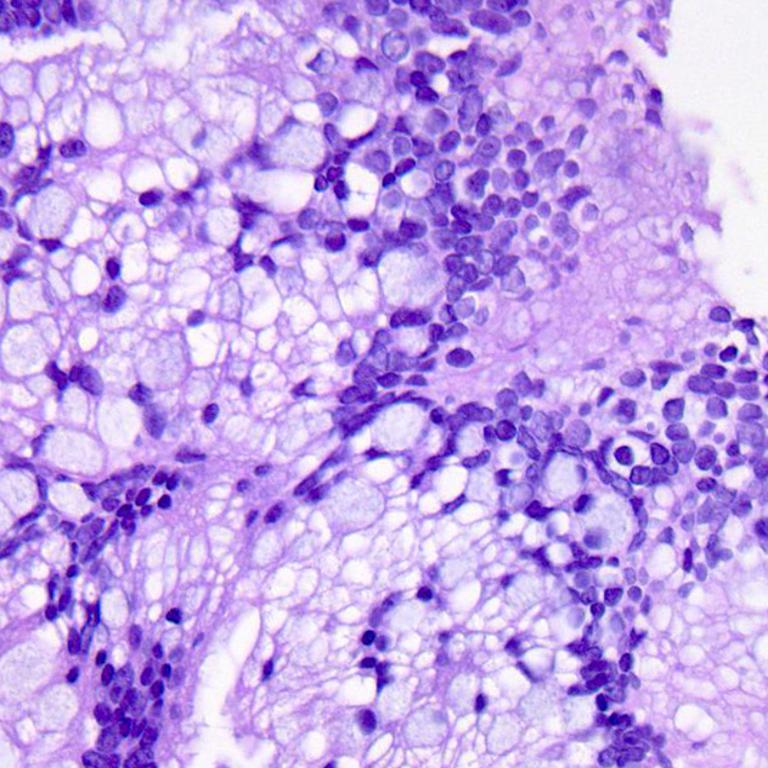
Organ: colon
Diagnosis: adenocarcinomas